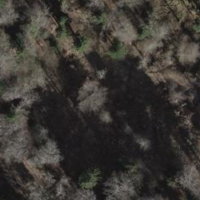
EUNIS habitat code: 44
Species observed at this site:
Hedera helix